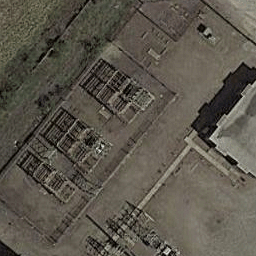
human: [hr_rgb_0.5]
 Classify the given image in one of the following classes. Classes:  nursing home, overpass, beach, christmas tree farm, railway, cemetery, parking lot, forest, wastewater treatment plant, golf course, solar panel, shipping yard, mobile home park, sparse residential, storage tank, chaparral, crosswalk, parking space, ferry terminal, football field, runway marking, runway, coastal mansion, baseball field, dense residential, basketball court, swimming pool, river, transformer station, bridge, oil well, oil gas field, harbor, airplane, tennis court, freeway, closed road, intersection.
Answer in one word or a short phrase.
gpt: transformer station